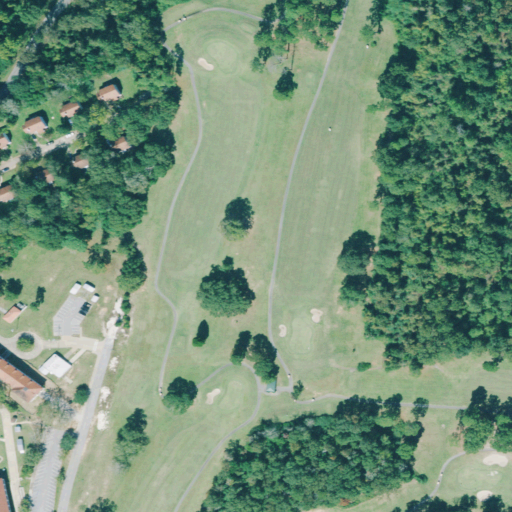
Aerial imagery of mountain in Georgia named Riche Hill containing open development, mixed forest, low intensity development, medium intensity development, evergreen forest, grassland, and high intensity development